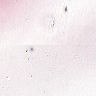
Metastatic tissue present: no